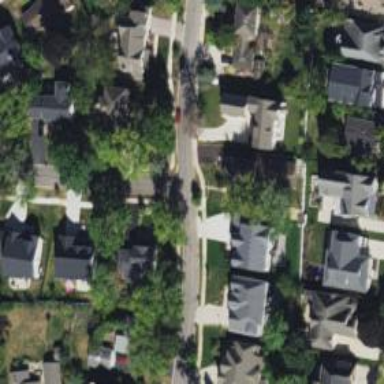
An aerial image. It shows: Residential road with asphalt surface and separate sidewalk.